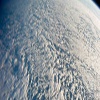
Label: cloud